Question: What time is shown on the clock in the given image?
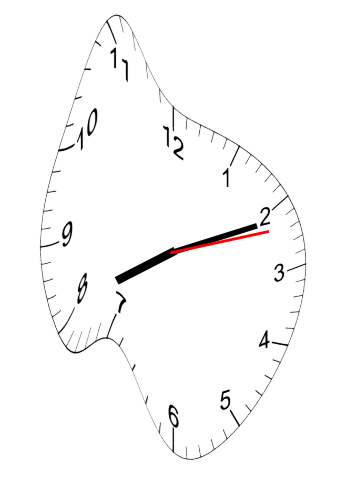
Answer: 08:11:12